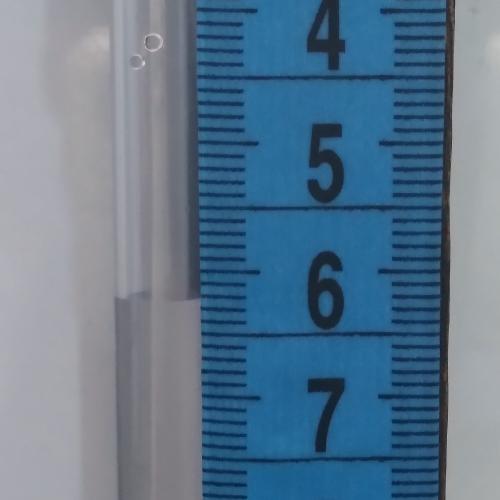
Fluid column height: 6.2 cm